Interaction volume radius: 5 \u00c5
Interaction volume height: 10 \u00c5
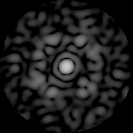
Disorder parameter: 0.836